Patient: sex M, age 71
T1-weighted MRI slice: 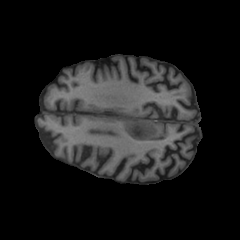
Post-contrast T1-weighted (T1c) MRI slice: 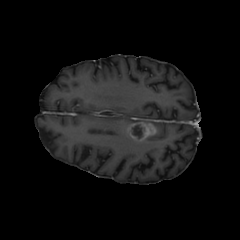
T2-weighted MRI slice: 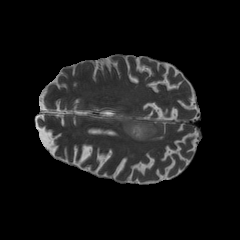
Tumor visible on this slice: yes
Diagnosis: Glioblastoma, IDH-wildtype
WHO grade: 4